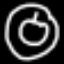
Label: donut